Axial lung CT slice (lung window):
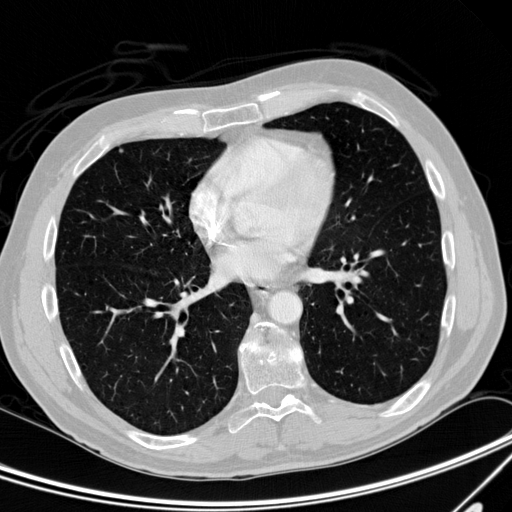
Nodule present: yes
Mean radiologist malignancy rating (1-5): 2.333